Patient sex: M
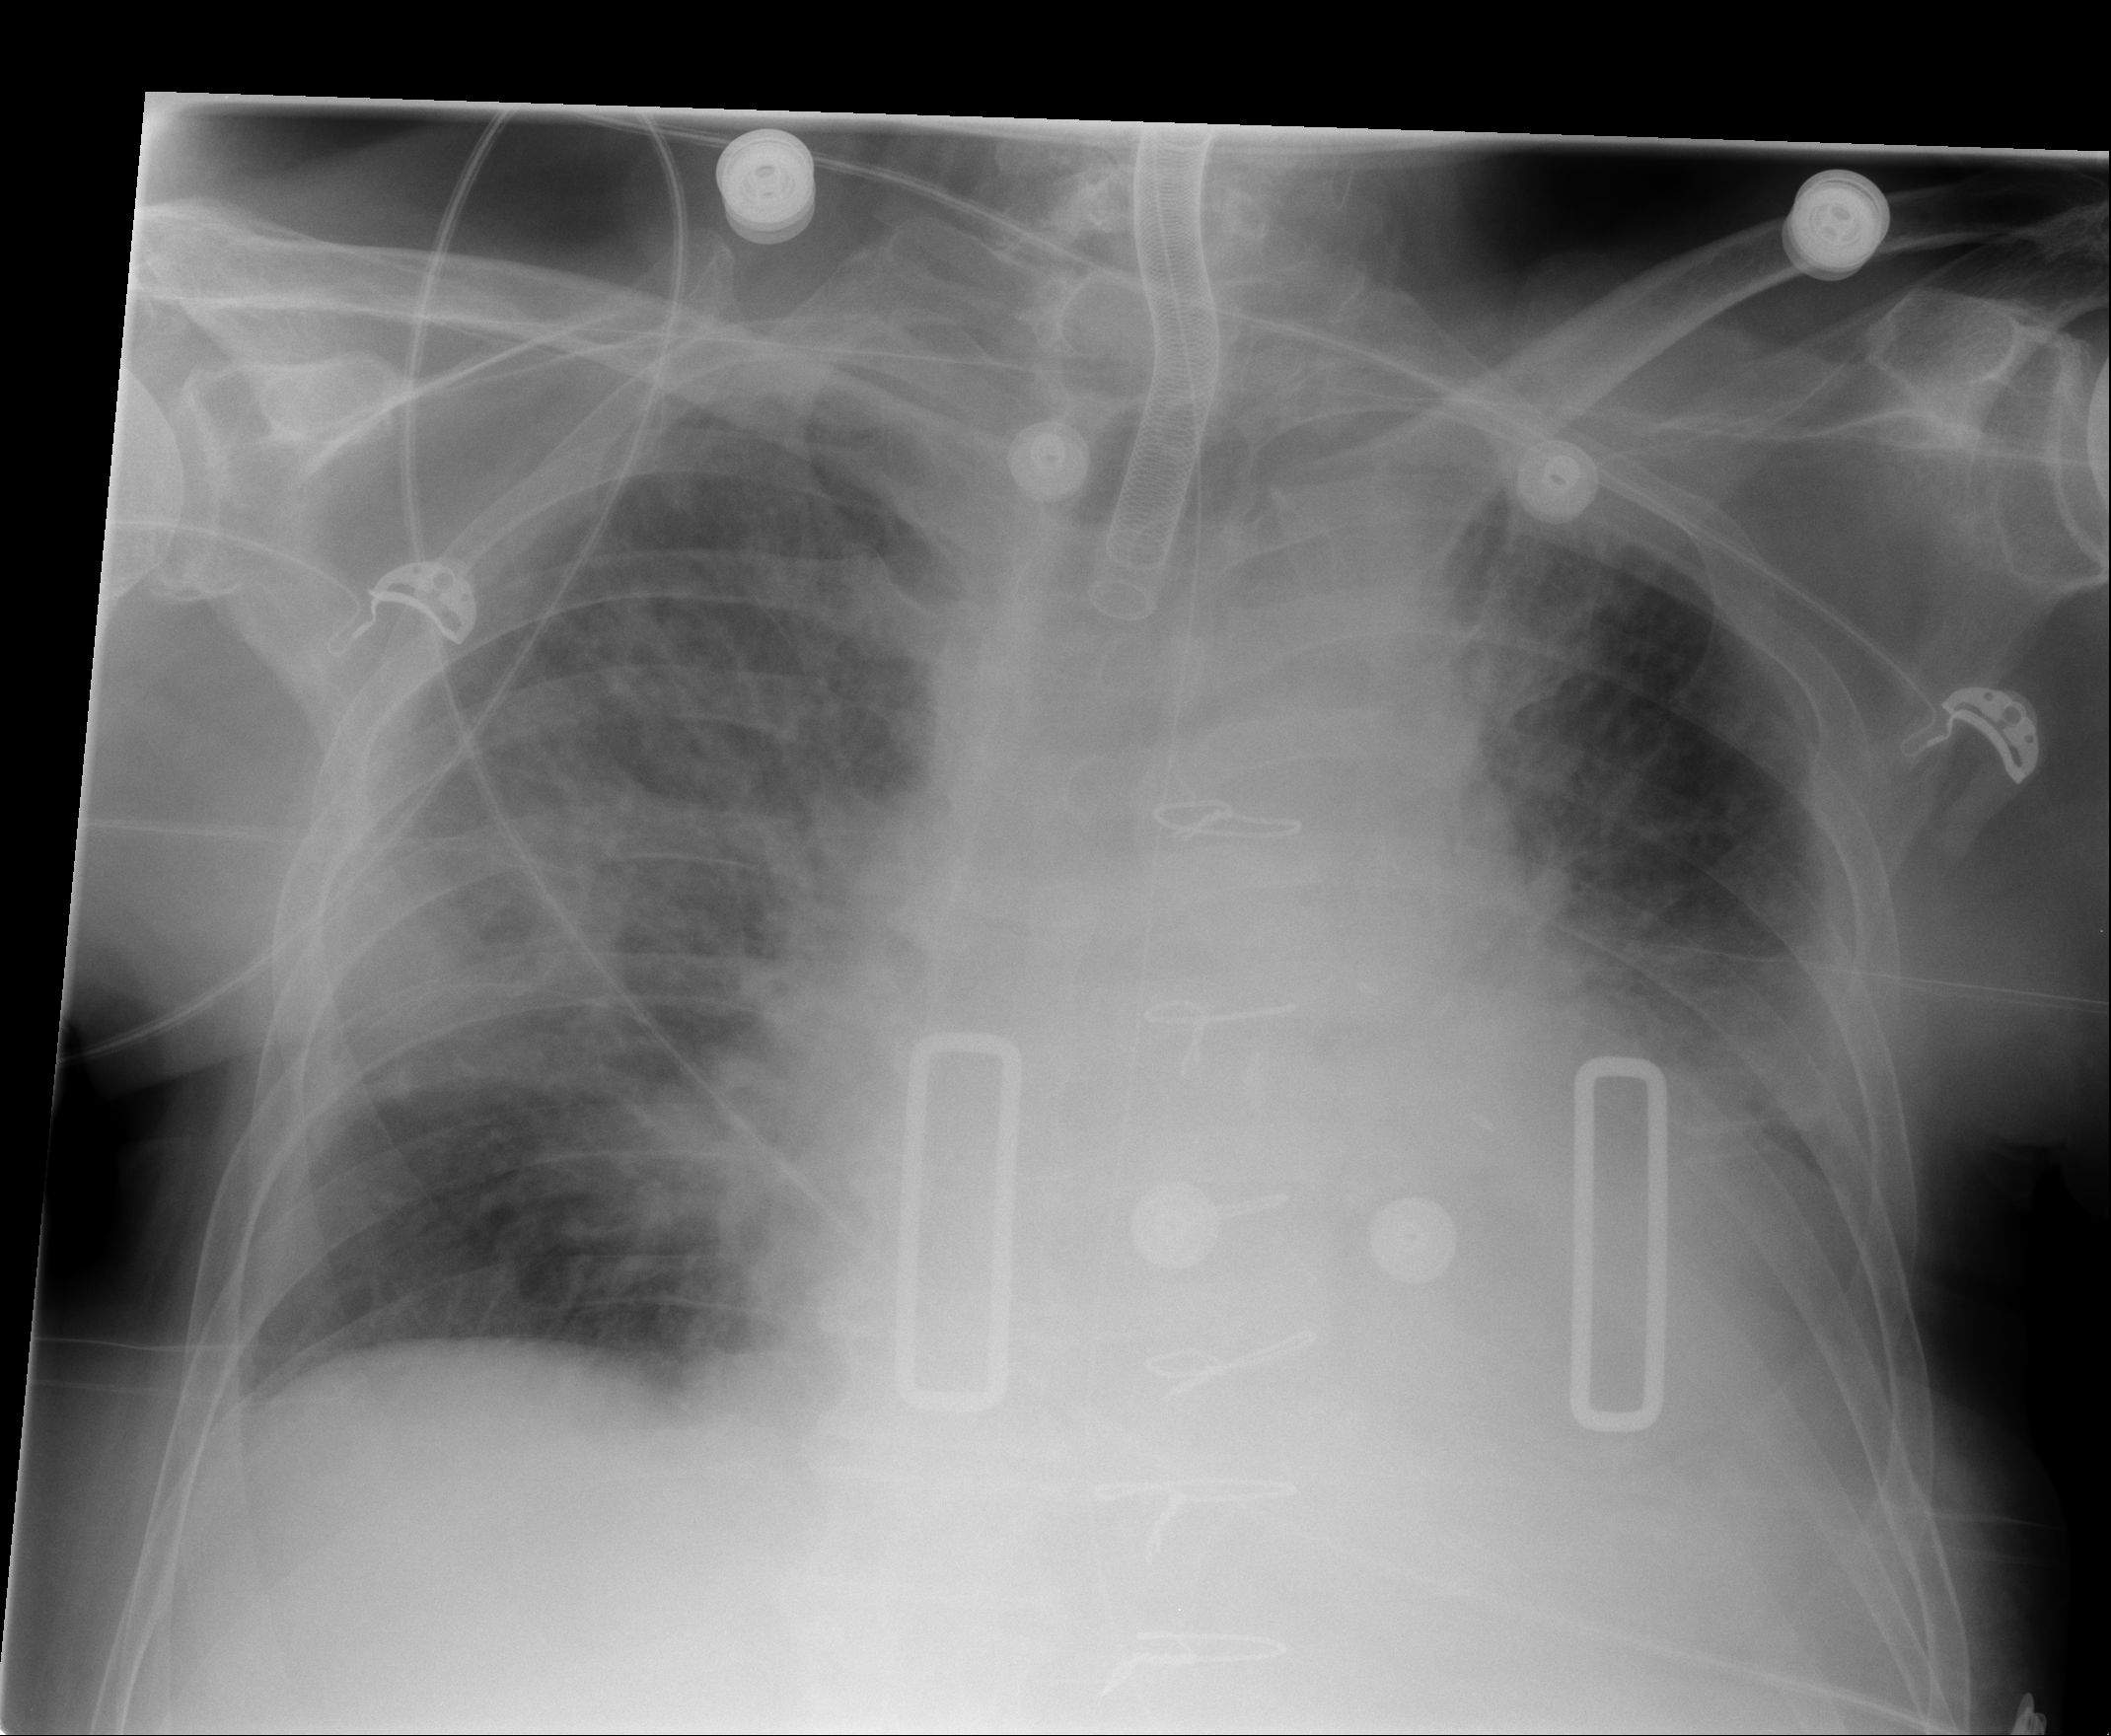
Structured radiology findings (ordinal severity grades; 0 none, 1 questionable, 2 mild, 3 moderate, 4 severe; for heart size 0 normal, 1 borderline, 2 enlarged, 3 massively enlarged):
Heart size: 2
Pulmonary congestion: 2
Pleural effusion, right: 2
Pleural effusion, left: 3
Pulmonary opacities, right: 3
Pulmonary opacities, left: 2
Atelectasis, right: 2
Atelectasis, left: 2